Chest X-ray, PA view. Patient: 65 years old, sex F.
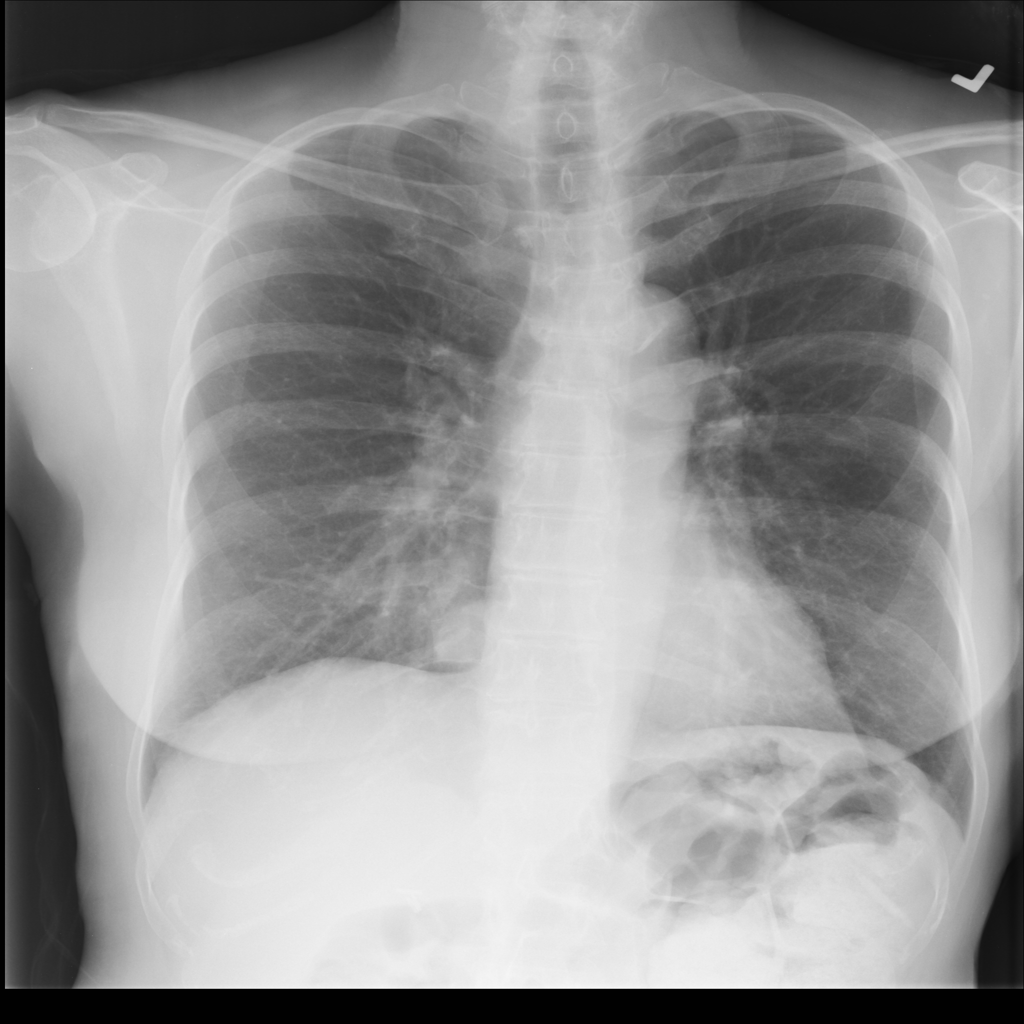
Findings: No Finding